Question: I have PHP CLI application. I play sounds via mplayer on errors:
'''
ob_start();
shell_exec('mplayer ./SadTrombone.mp3');
ob_end_Clean();
'''
Sound is OK, but 'ob_end_clean()' take no effect here - I get following output:

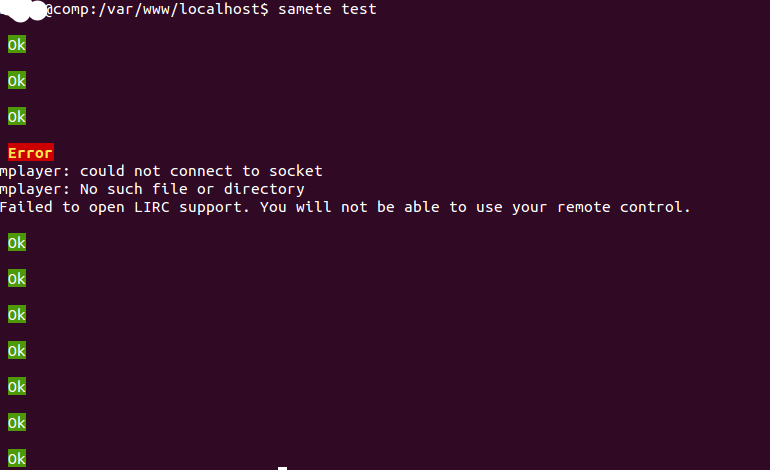
Answer: You can prevent the unwanted output from your command from appearing on the console, by redirecting the output from STDOUT and STERR to /dev/null, like so:
'''
shell_exec('mplayer ./SadTrombone.mp3 > /dev/null 2>&1');
'''